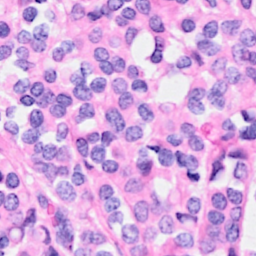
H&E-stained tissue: Breast